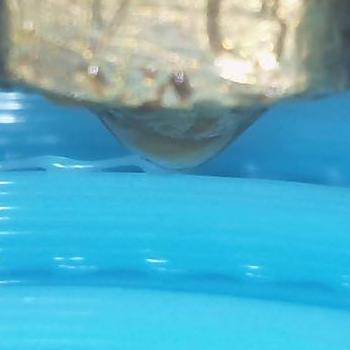
Flow rate: 39%